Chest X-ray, AP view. Patient: 27 years old, sex M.
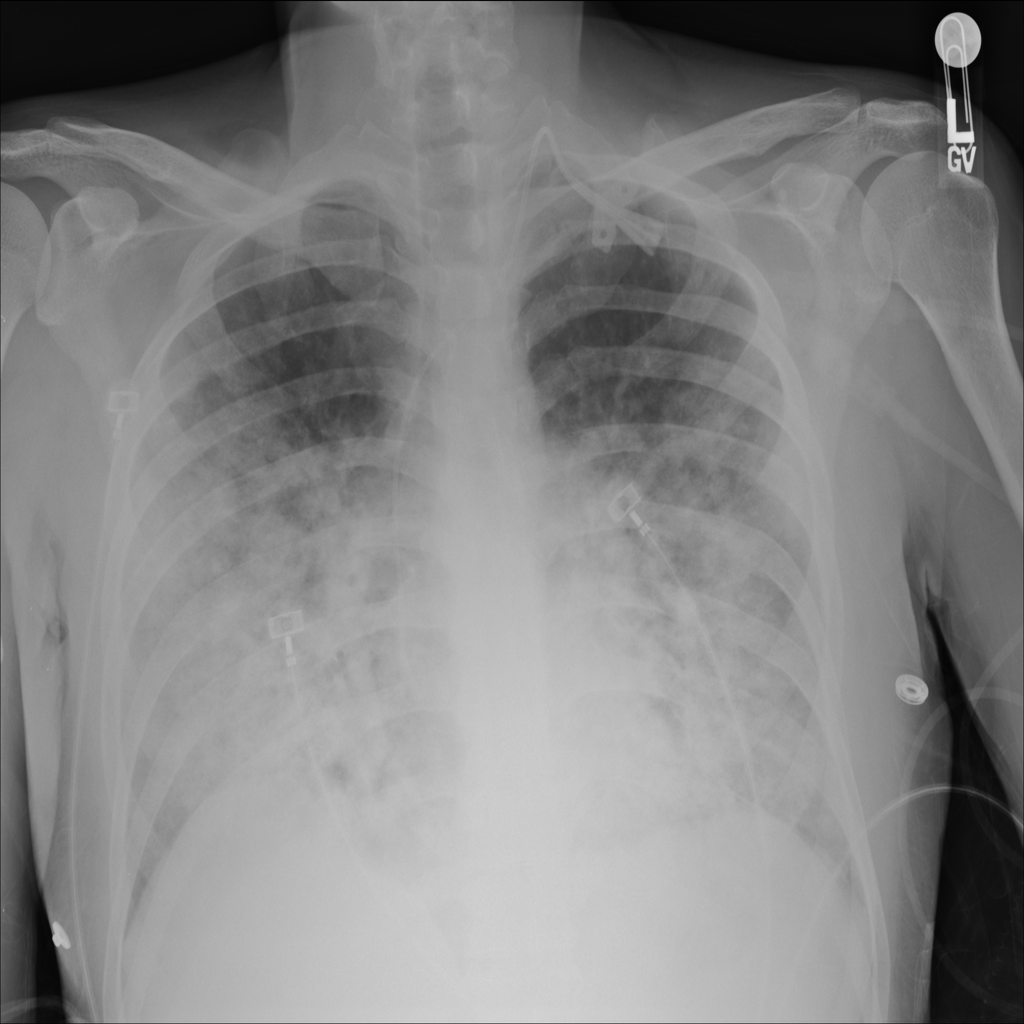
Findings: No Finding